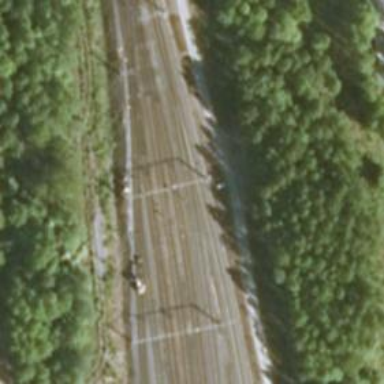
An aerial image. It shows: Rail siding with electrified contact lines.